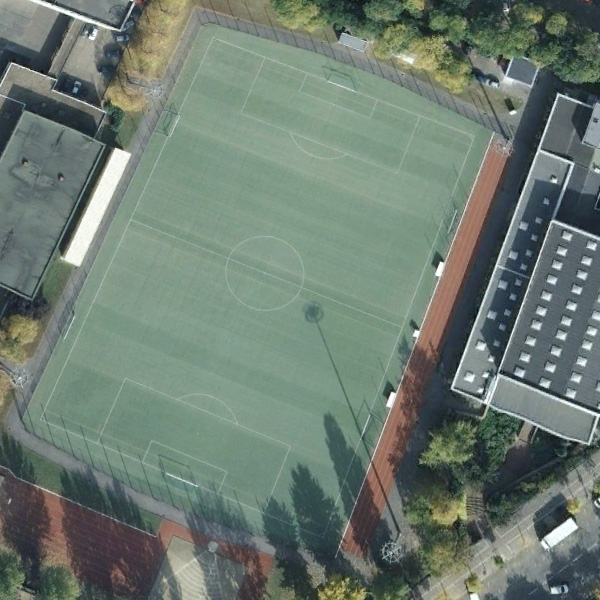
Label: Playground